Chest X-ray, PA view. Patient: 64 years old, sex M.
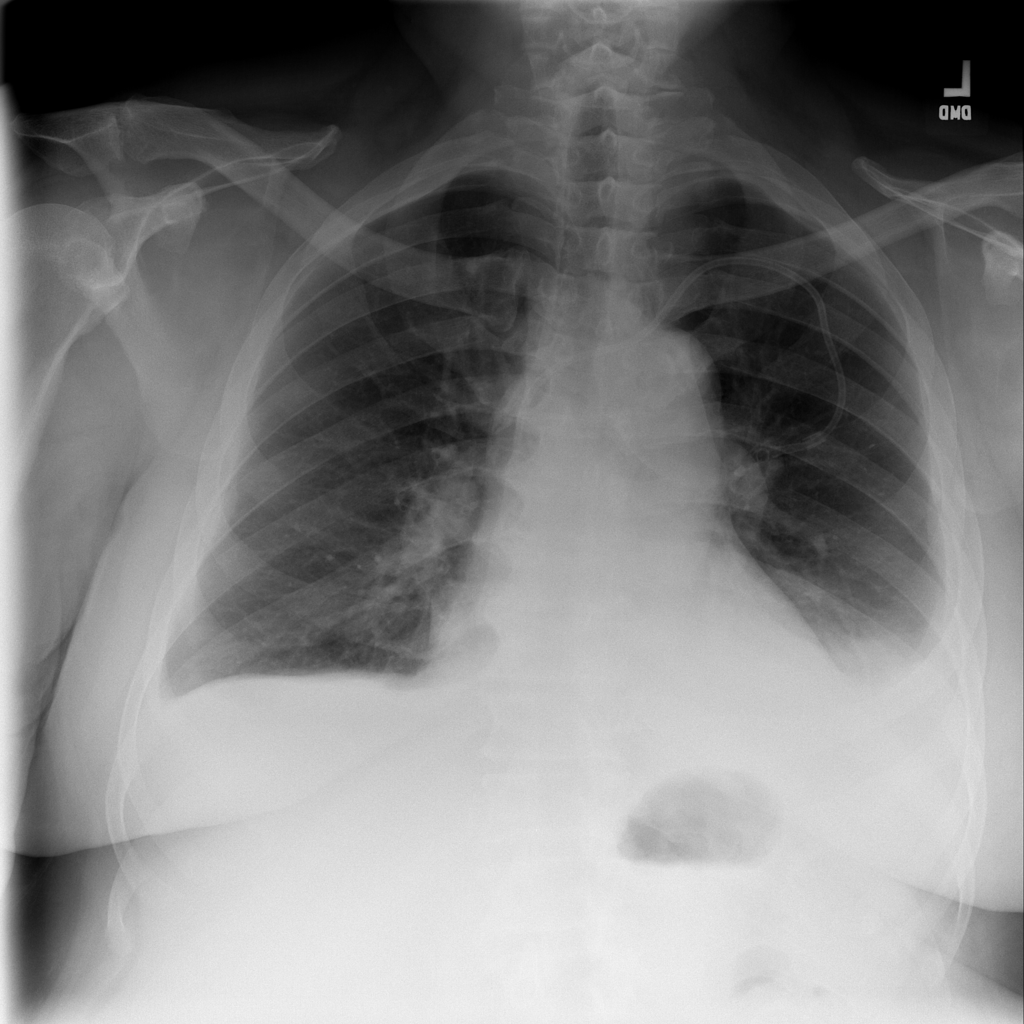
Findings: Effusion, Infiltration